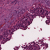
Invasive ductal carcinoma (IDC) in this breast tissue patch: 1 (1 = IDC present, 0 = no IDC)